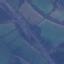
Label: Highway